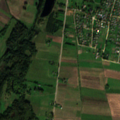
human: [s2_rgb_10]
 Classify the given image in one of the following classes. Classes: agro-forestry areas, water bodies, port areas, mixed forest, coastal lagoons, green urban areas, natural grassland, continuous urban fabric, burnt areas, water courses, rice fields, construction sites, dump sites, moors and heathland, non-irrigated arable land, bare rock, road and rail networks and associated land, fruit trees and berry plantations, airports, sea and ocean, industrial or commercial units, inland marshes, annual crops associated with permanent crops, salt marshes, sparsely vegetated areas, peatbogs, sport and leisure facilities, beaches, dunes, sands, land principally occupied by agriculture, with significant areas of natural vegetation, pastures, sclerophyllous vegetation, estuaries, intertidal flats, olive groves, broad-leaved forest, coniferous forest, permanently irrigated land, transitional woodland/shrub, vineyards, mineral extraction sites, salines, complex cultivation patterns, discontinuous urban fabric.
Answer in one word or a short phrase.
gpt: discontinuous urban fabric, non-irrigated arable land, pastures, complex cultivation patterns, transitional woodland/shrub